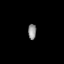
Tissue: skin
Cell type: Fibroblasts
Senescence score: 0.7226
Nuclear area (px): 121
Mean DAPI intensity: 146.24